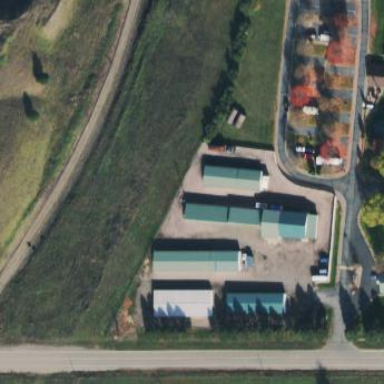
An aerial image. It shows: Commercial area with storage rental shop.